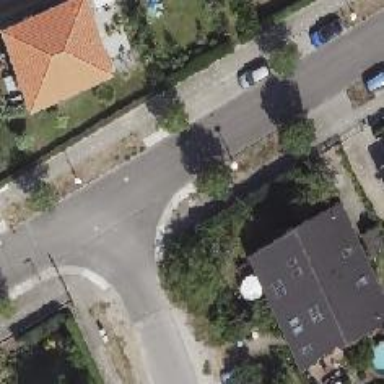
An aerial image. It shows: Unmarked road crossing.